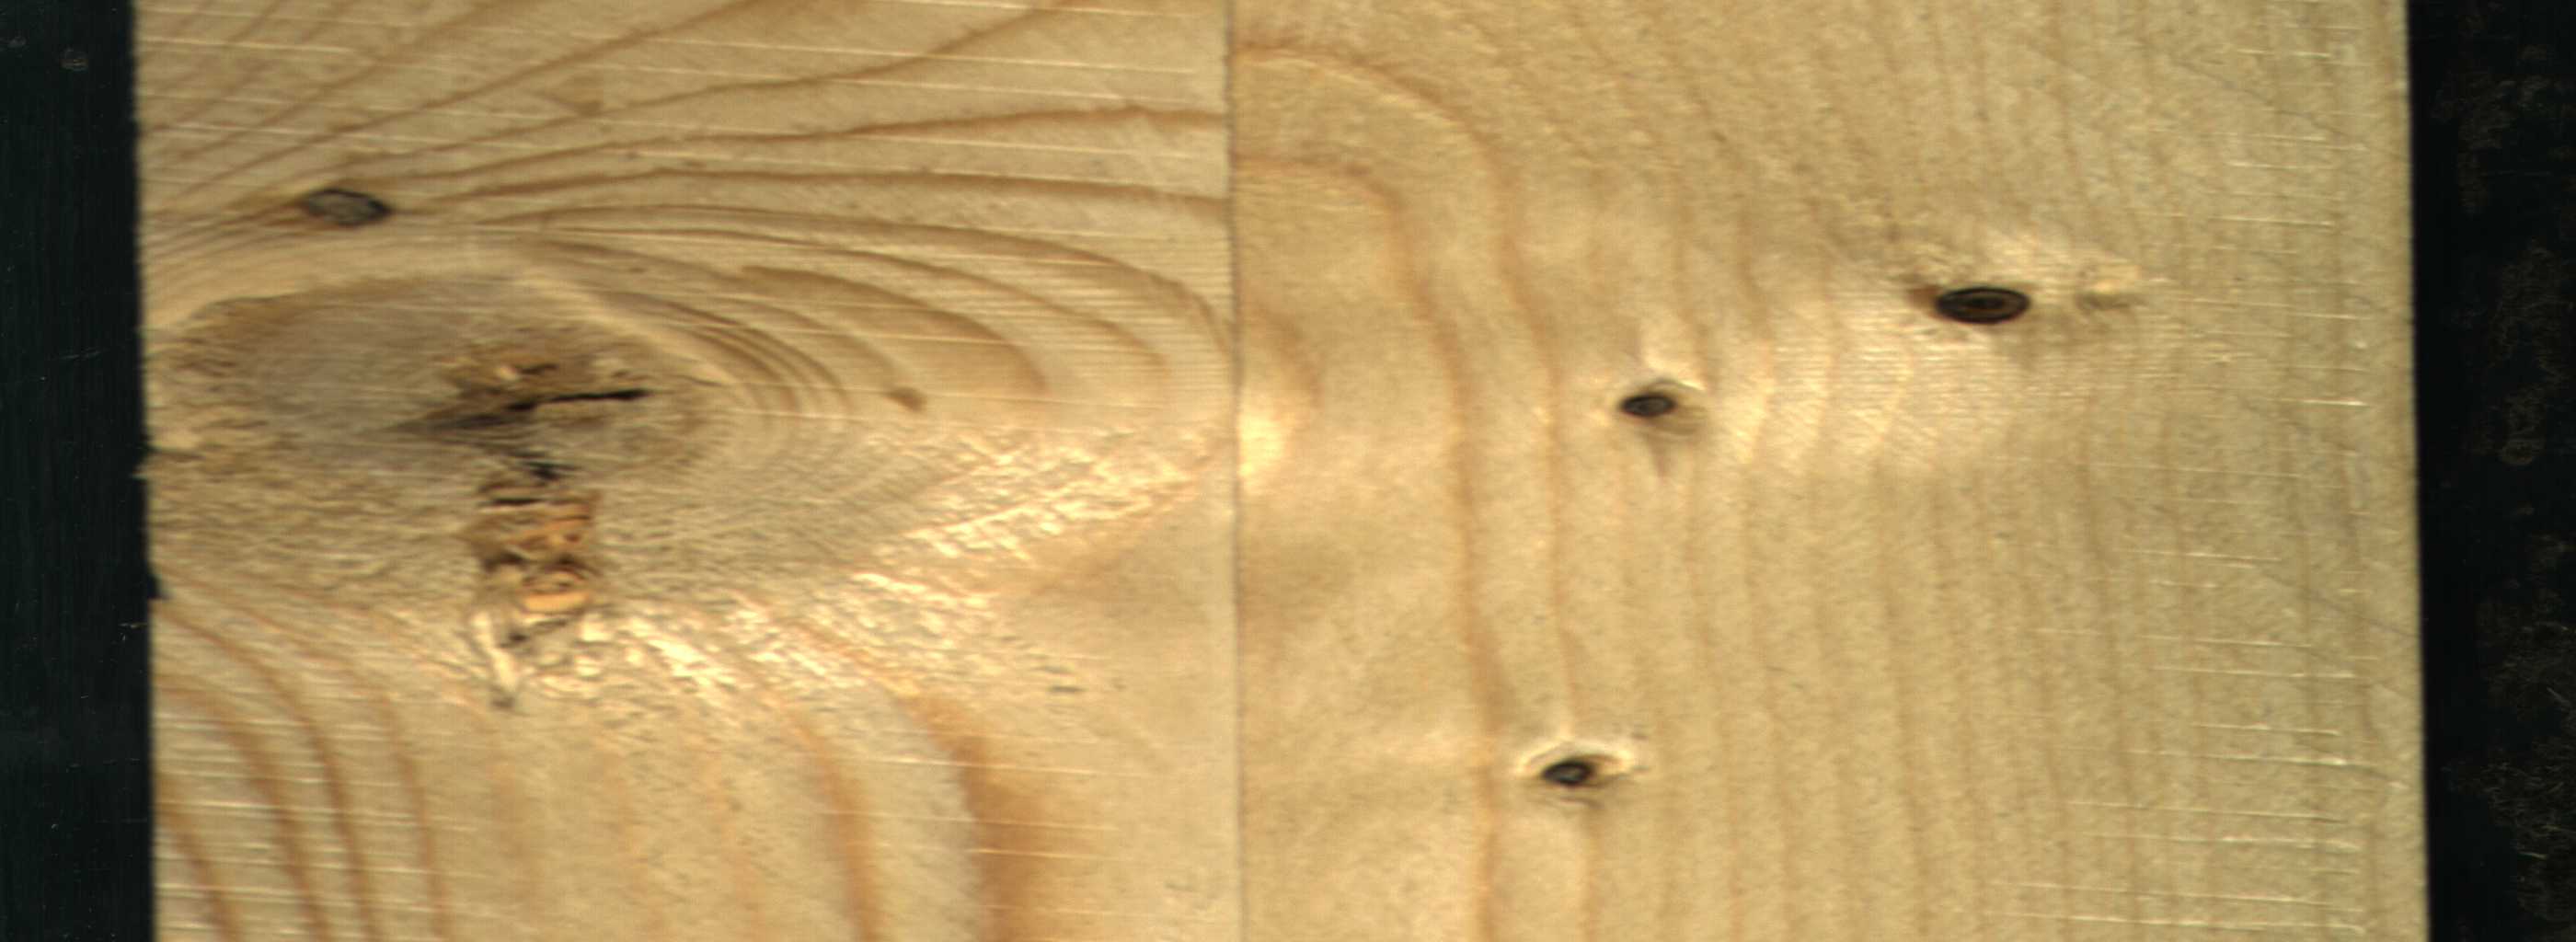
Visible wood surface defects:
knot_with_crack
Dead_Knot
Dead_Knot
Dead_Knot
Live_Knot